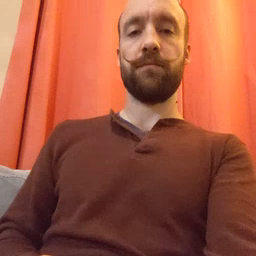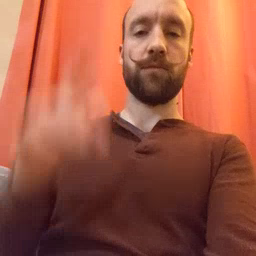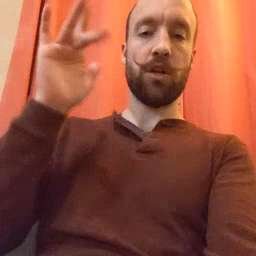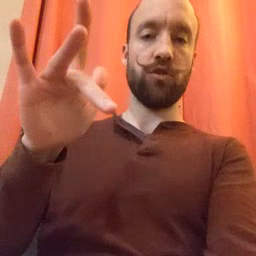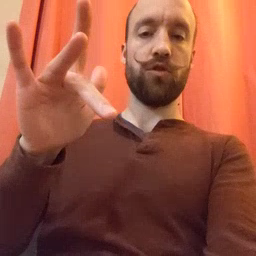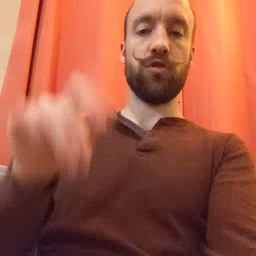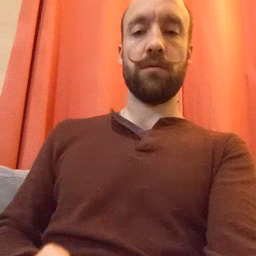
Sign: touch